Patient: sex M, age 46
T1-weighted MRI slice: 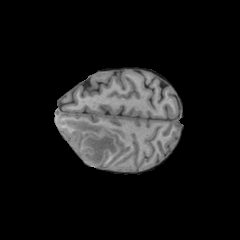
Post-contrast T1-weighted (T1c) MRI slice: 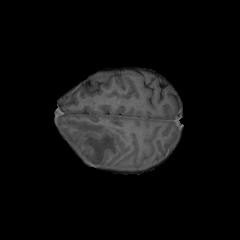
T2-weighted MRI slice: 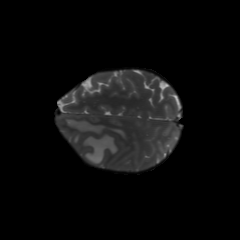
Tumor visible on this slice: yes
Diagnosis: Glioblastoma, IDH-wildtype
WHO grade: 4